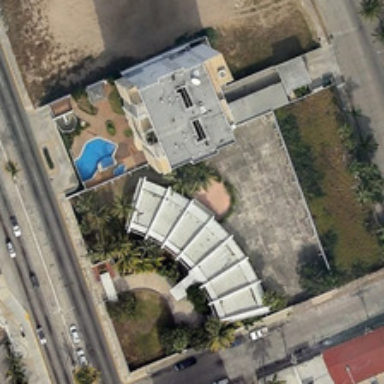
This is a beautiful house near the road .